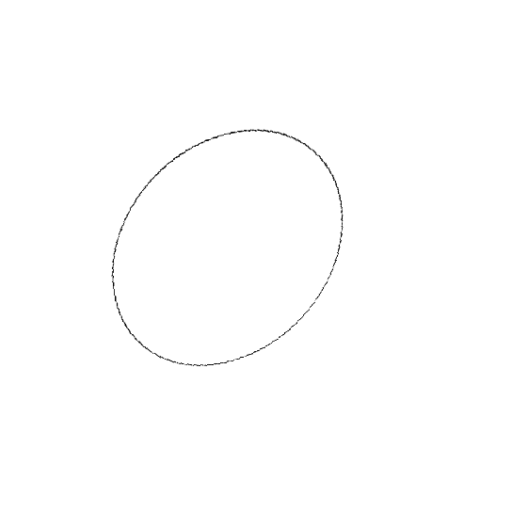
Crossing number: 0